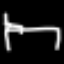
Label: bed